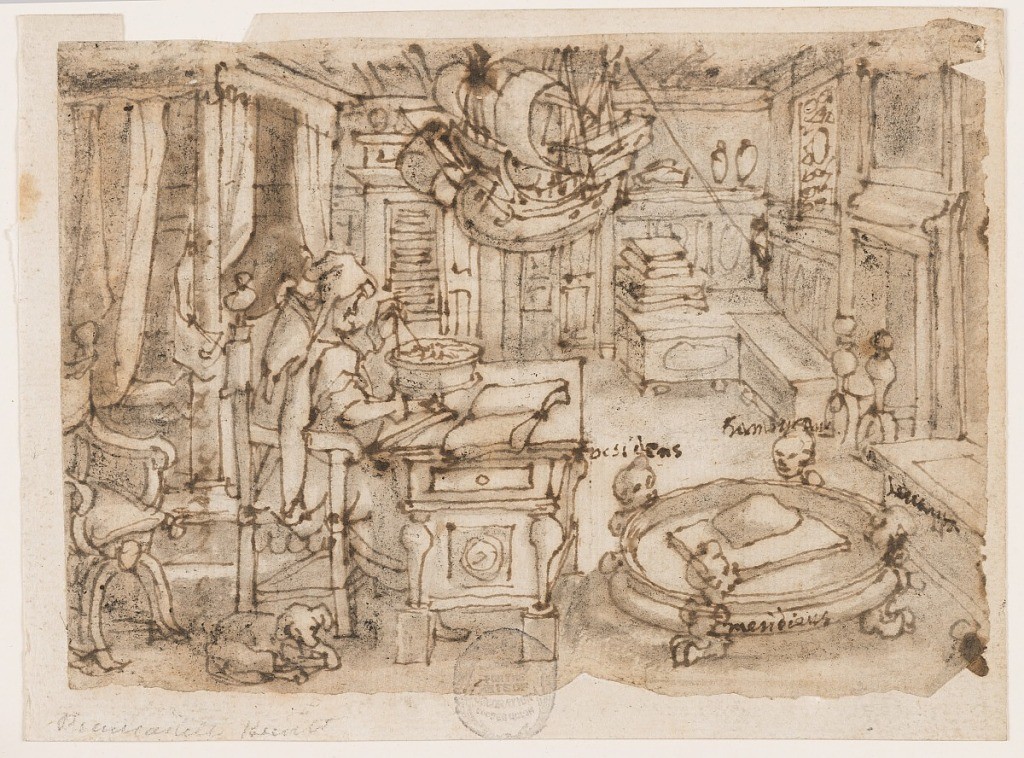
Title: The Invention of the Compass
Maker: Jan van der Straet, called Stradanus, Flemish, 1523–1605
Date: ca. 1590 or before
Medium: Recto: pen and brown ink, brush and gray and brown wash, with black chalk on laid paper Verso: pen and brown ink on laid paper
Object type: Drawing
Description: Recto: A scholar appears seated at a desk in a richly furnished study, using a compass. A low bowl stands in the right foreground, supported by four lion's feet. Over these, four human heads rise, identified as representing the quarters of the globe. A model of a ship hangs from the ceiling. Annotations in Italian throughout.
Verso: Dutch inscription.